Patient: sex M, age 30
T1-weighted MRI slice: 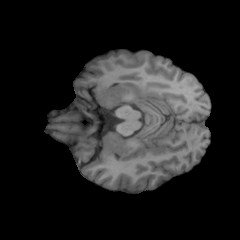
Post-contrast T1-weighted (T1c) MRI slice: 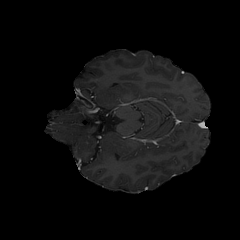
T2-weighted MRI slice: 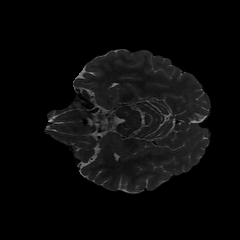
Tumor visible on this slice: no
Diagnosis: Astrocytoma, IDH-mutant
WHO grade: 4